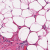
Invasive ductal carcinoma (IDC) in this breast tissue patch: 0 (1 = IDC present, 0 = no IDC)